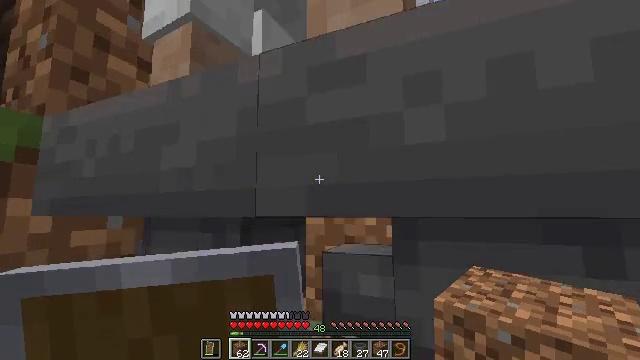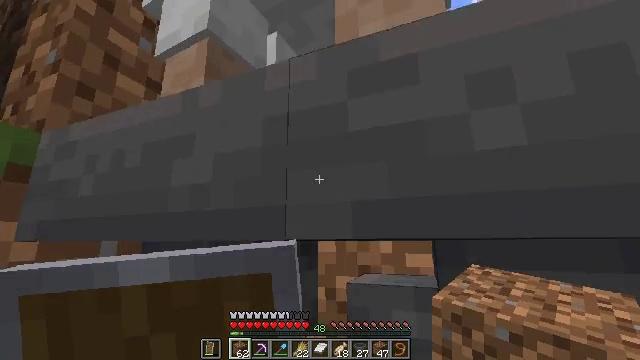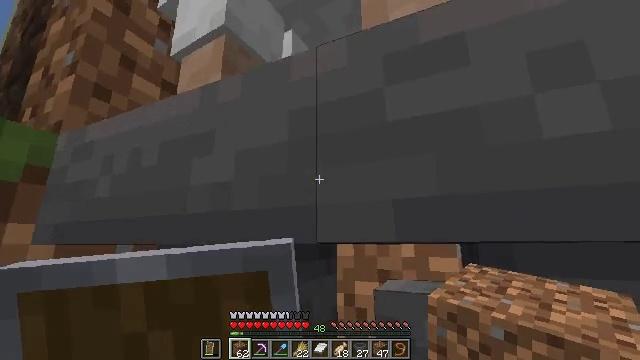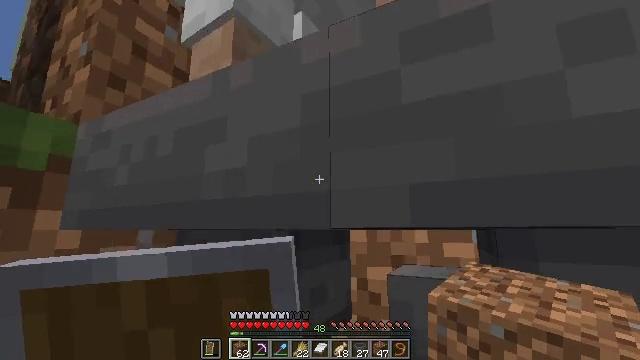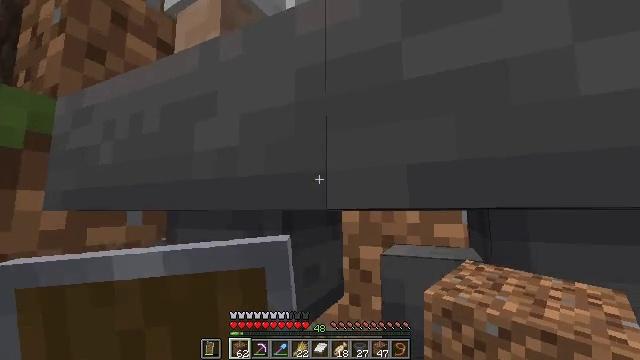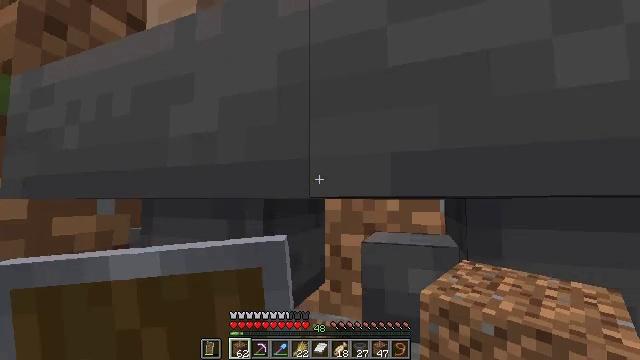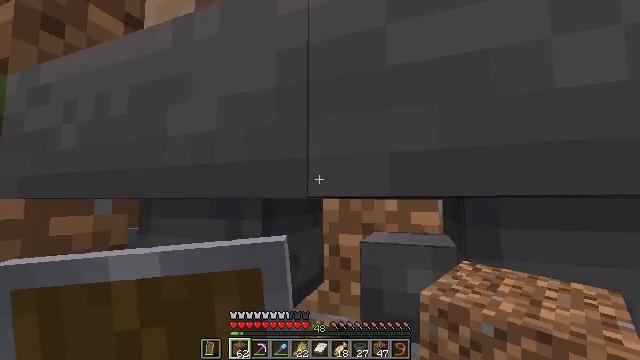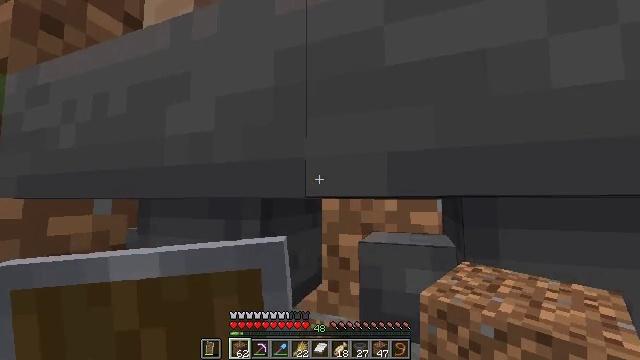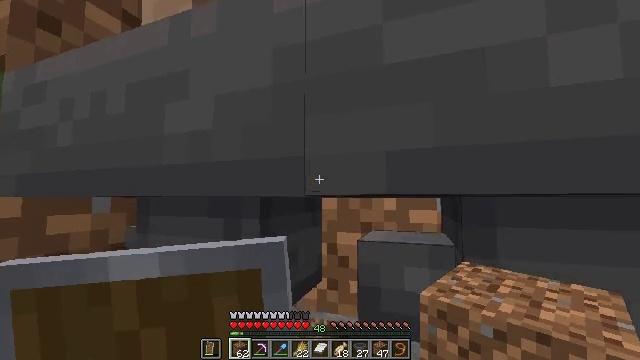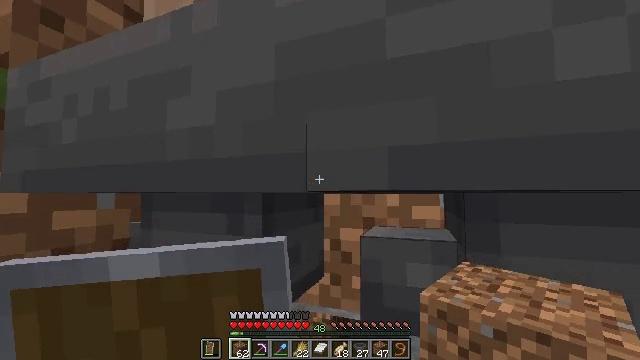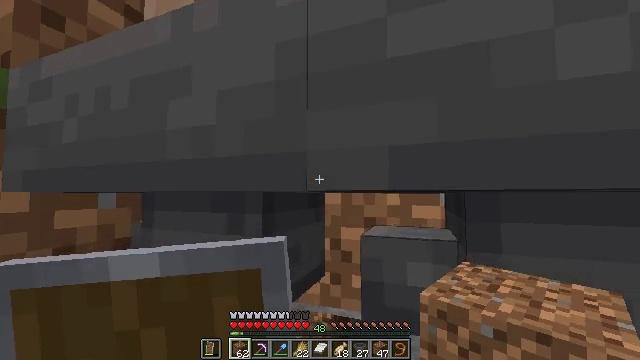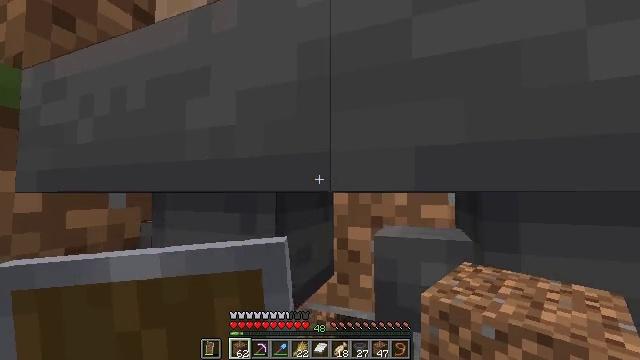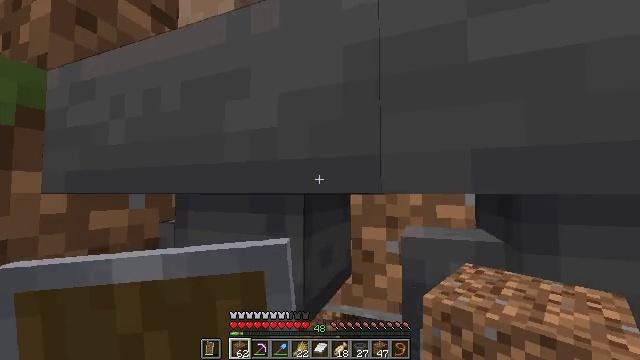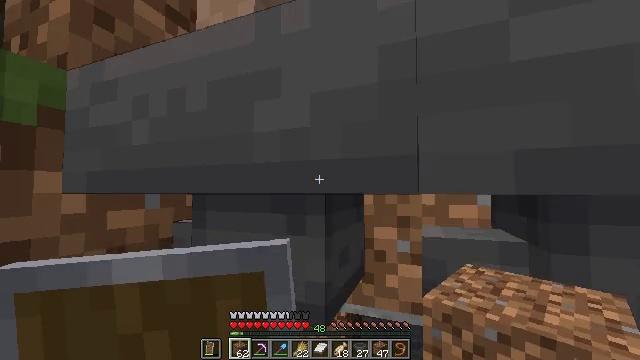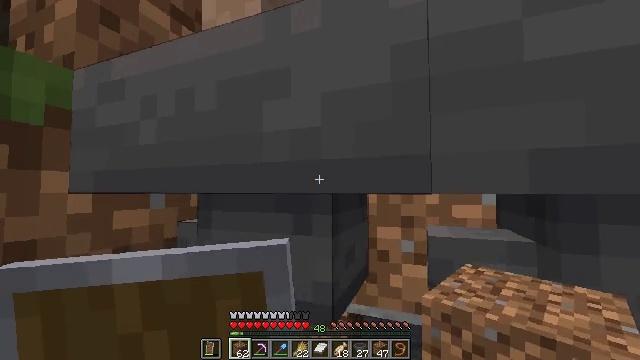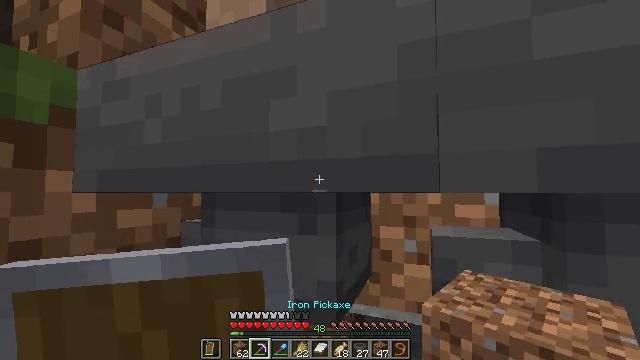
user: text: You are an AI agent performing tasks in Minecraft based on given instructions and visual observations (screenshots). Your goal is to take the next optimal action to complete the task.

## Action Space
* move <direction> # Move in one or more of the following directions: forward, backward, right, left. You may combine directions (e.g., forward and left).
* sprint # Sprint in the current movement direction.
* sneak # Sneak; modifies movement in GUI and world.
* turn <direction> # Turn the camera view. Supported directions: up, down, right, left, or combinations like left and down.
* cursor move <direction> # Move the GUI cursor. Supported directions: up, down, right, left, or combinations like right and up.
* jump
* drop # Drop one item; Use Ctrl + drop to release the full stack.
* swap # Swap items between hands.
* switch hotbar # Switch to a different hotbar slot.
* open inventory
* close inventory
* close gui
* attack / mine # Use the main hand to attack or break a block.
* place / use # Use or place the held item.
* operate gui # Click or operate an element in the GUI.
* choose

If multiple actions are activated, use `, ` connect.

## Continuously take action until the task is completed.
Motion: motion action
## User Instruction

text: Attack the hopper to gather it.
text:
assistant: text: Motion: turn up
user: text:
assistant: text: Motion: turn left
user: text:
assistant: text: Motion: turn left and down
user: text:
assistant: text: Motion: turn right and down
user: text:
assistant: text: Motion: turn right and down
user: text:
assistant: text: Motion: no_op
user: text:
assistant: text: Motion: no_op
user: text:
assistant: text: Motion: no_op
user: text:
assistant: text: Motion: no_op
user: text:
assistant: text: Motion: no_op
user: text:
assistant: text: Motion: move left
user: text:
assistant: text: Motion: no_op
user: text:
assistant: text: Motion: no_op
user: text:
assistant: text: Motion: no_op
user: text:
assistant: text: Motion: no_op
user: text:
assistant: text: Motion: no_op
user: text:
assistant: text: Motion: no_op
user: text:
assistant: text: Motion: no_op
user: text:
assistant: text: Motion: no_op
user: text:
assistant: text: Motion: attack / mine
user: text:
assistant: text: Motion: attack / mine
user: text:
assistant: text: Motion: attack / mine
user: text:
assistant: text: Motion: attack / mine
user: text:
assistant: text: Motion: attack / mine
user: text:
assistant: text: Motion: attack / mine
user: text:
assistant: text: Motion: attack / mine
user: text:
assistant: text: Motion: no_op
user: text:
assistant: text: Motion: no_op
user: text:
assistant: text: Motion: no_op
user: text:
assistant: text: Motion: no_op